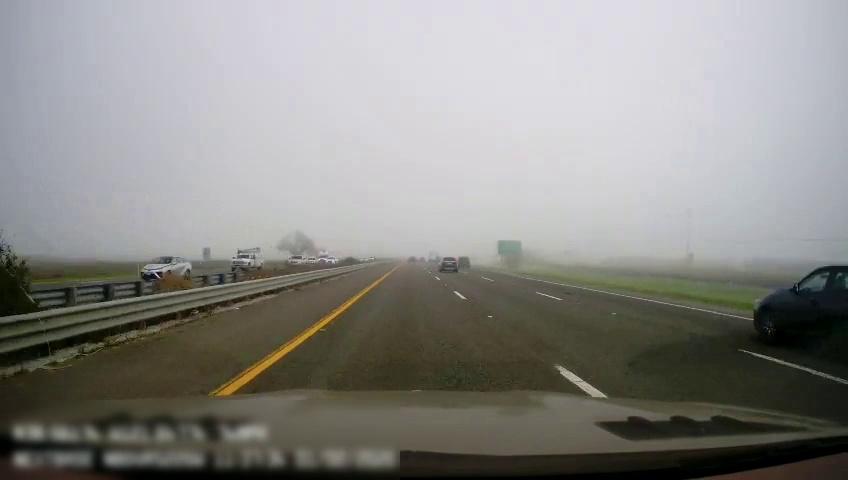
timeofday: Day
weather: Cloudy
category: Drivable Space
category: Drivable Space
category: Vehicles | Car
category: Vehicles | Van
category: Vehicles | Bus
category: Vehicles | Car
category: Vehicles | SUV
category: Vehicles | Car
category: Vehicles | Car
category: Vehicles | Other LV
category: Vehicles | Van
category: Vehicles | SUV
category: Lanes | Current Lane
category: Lanes | Current Lane
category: Lanes | Alternate Lane
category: Lanes | Alternate Lane
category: Lanes | Alternate Lane
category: Lanes | Opposite Lane
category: Lanes | Opposite Lane
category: Traffic | Signs
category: Traffic | Signs